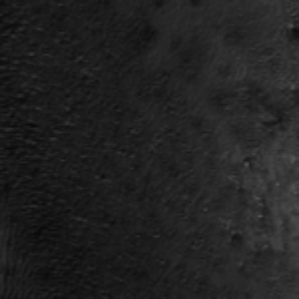
Label: frost